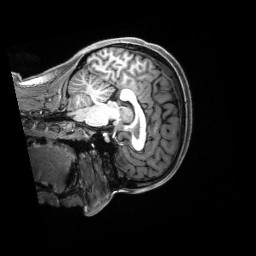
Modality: T1w
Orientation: sagittal
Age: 20
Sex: female
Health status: healthy
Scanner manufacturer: siemens
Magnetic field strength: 3 T
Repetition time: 2.5 s
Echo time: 0.00222 s